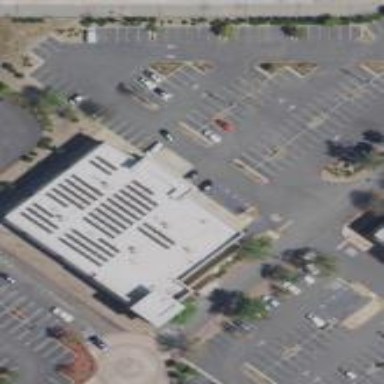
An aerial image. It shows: Retail building with flat roof.